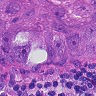
Metastatic tissue present: yes